Question: I'm not sure if my understanding of Core Data relationships is flawed as I can't seem to achieve what I want to do.
I have a 2 entities created to manage Chat on the app and a one-to-Many relationship between the users and the messages. So a user can have many messages but the messages have just you user (creator).

I am trying to update the 'ChatUser' entity relationship when a new message is added whereby a connection between the 'ChatUser' ID and the 'ChatMessage' is established. I can do this but the issue arises when I go to add a new message to an existing 'userId'. All that is currently being achieved though is adding an extra 'userId' into 'ChatUser' instead of adding only the relationship to the existing 'UserId'.
'''
NSManagedObjectContext *context = [self managedObjectContext];
NSError *error = nil;
// 4 . Get Timestamp for Rippll
float timestamp = @([[NSDate date] timeIntervalSince1970]).floatValue;
NSString * jayID = @"eu-west-1:be6457ce-bac1-412d-9307-e375e52e22ff";
NSString *message = @"Science string!";
// Create a new managed object
ChatUser *chatUserManagedObject = [NSEntityDescription insertNewObjectForEntityForName:@"ChatUser" inManagedObjectContext:context];
Chat *chatManagedObject = [NSEntityDescription insertNewObjectForEntityForName:@"ChatMessage" inManagedObjectContext:context];
Timeline *timelineManagedObject = [NSEntityDescription insertNewObjectForEntityForName:@"Timeline" inManagedObjectContext:context];
// 3 . Save Timeline
[timelineManagedObject setEvent:chatEvent];
[timelineManagedObject setTimestamp:[NSNumber numberWithFloat:timestamp]];
[timelineManagedObject setMeta:@""];
[timelineManagedObject setViewed:@NO];
[timelineManagedObject setEventID:jayID];
//Save UserMessage
[chatManagedObject setChatId:jayID];
[chatManagedObject setTimestamp:[NSNumber numberWithFloat:timestamp]];
[chatManagedObject setMessage:message];
[chatManagedObject setMedia:@""];
//Check if value exists
NSFetchRequest *request = [NSFetchRequest fetchRequestWithEntityName:@"ChatUser"];
[request setPredicate:[NSPredicate predicateWithFormat:@"userId = %@", jayID]];
[request setFetchLimit:1];
NSArray *entities = [[context executeFetchRequest:request error:&error] mutableCopy];
if (entities.count == 0) {
NSLog(@"GOOD TO ADD");
// no matching object
[chatUserManagedObject setUserId:jayID];
//Create Relationship
[chatUserManagedObject addChatObject:chatManagedObject];
} else {
NSLog(@"IT EXISTS!");
[chatManagedObject setChat:chatUserManagedObject];
}
// Save the object to persistent store
if (![context save:&error]) {
NSLog(@"Can't Save! %@ %@", error, [error localizedDescription]);
}
'''
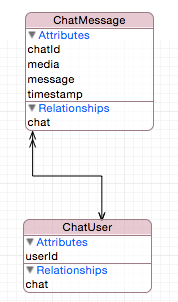
Answer: I thin k, @PangHoMing was on the right track, but used Magical Records. Let's do it solely with CD:
First rename the relationships. Probably in 'ChatMessage' there should be a to-1 relationship named 'user' (or 'chatUser') and in 'ChatUser' there should be a to-N relationship 'messages' (or 'chatMessages'). They should be inverse relationship.
Next you should ask for the existence of a user before creating it. (Otherwise you create phantom users.) You got the code for it:
'''
// Create message as you did
ChatMessage *message = ...;
...
// The user will go here
ChatUser *user; // Do not use types in names unless conversion is subject of your code
// Look for an existing one
NSFetchRequest *request = [NSFetchRequest fetchRequestWithEntityName:@"ChatUser"];
[request setPredicate:[NSPredicate predicateWithFormat:@"userId = %@", jayID]];
[request setFetchLimit:1];
NSArray *entities = [[context executeFetchRequest:request error:&error] mutableCopy];
if (entities.count == 0)
{
// Only if there is none, create one
user = [NSEntityDescription insertNewObjectForEntityForName:@"ChatUser" inManagedObjectContext:context];
// Set-up user's properties
...
}
else
{
// Use the existing one
user = entities[0];
}
[message setValue:user forKey:@"user"]; // message.user = user;
'''
As mentioned by others, the inverse relationship is maintained by CD. However, you can use the inverse relationship to add the message, if this is more readable for you:
'''
[[user mutableSetValueForKey:@"messages"] addObject:message]; // [user addMessagesObject:message]
'''
This will maintain the "original" relationship, too.